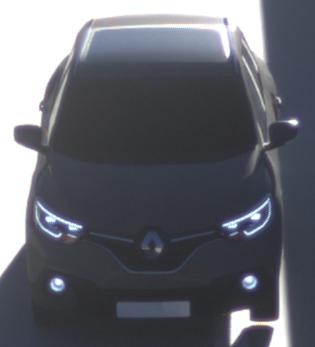
Make: Renault
Model: Kadjar ENERGY TCe 130
Detailed model: Kadjar
Model produced from: 2015/05
Model produced until: 2018/08
Doors: 5
Color: gray
Road condition: dry road
Daytime: sunrise or sunset
Contrast: high contrast